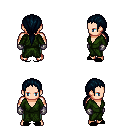
a pixel art fantasy rpg character, male body template, human, light skin, green robe, teal pants, raven ponytail hairstyle, metal gloves, black slippers, four views (front, back, left, right), 2x2 character sprite sheet, small pixel art, hard edges, no anti-aliasing